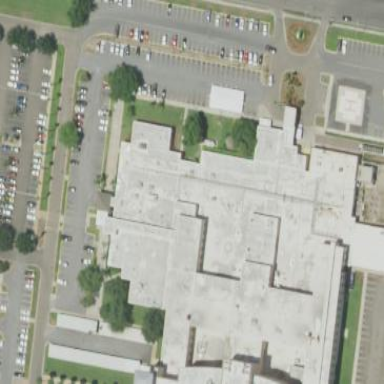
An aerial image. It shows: Healthcare facility identified as hospital.